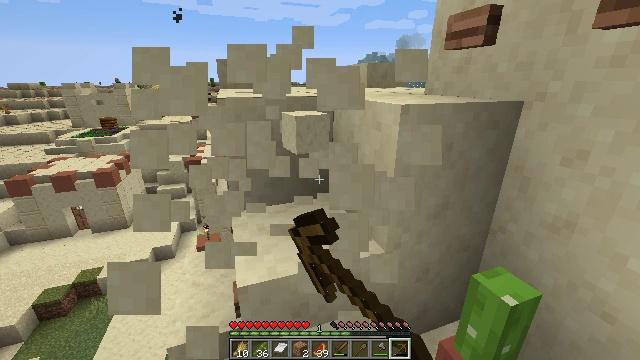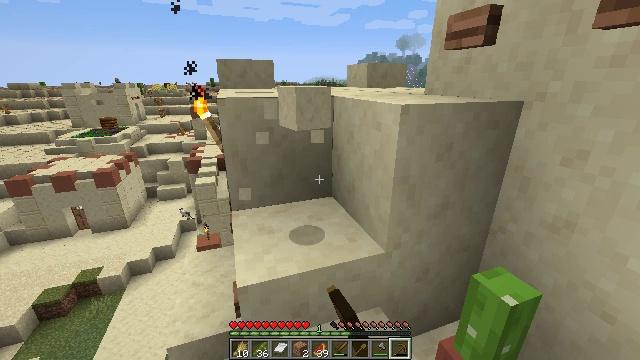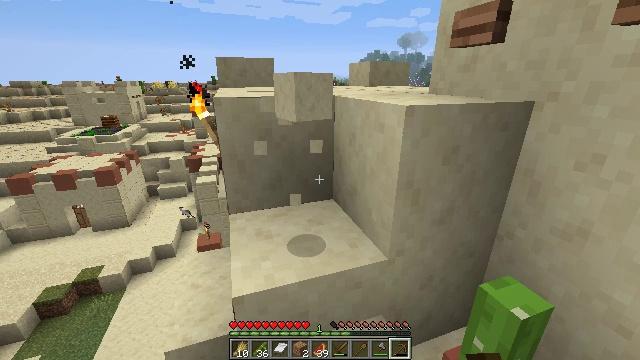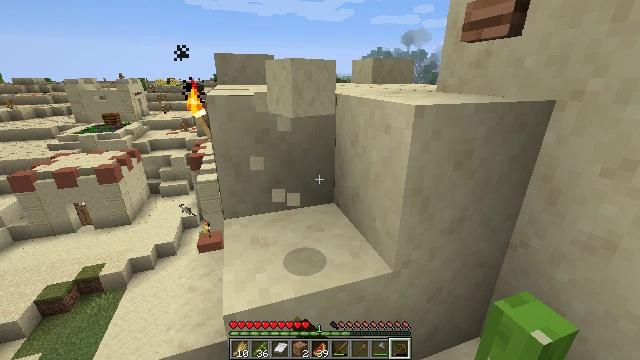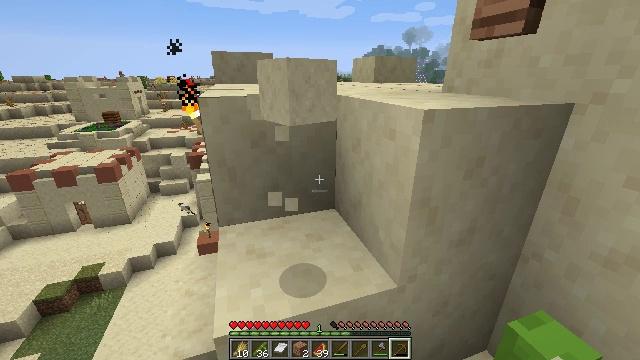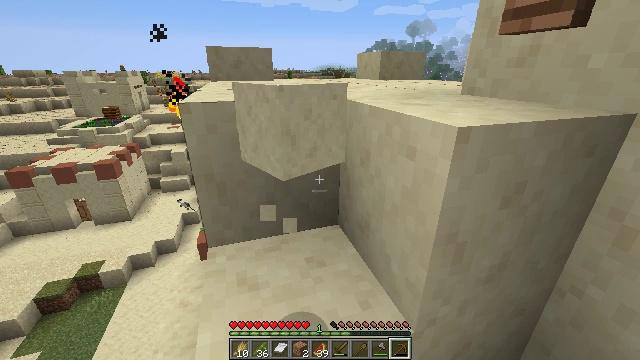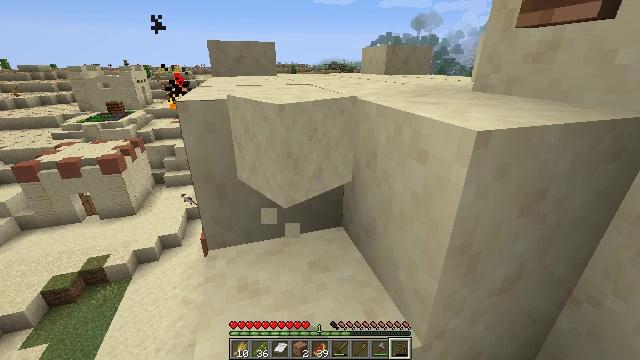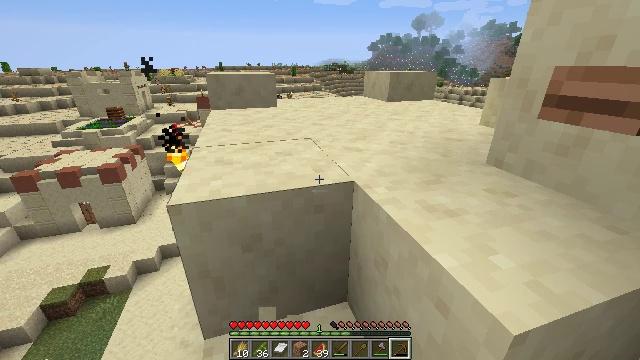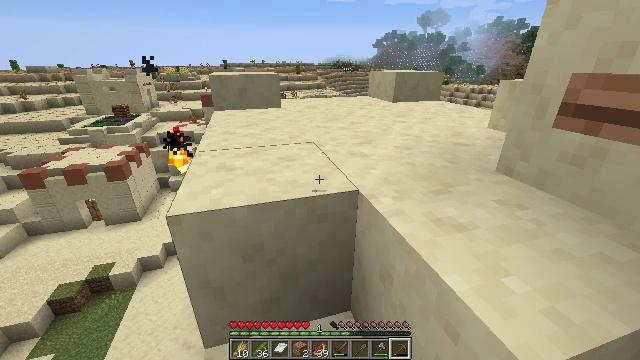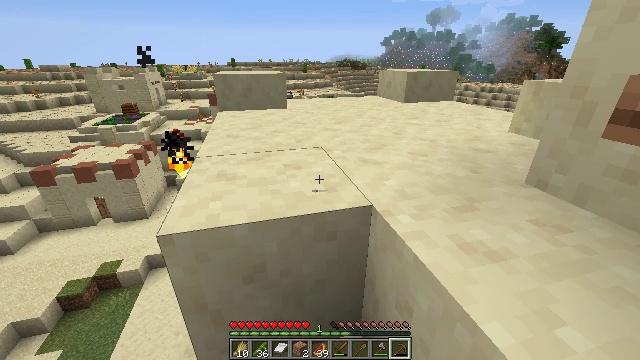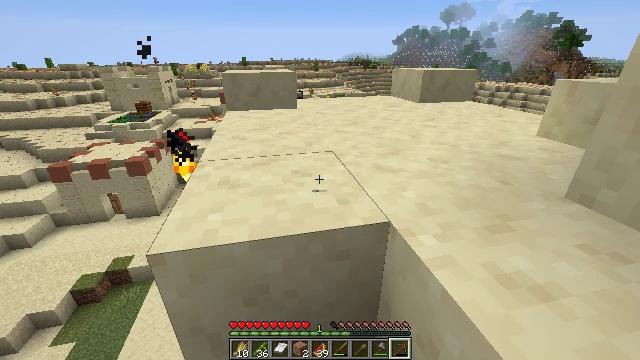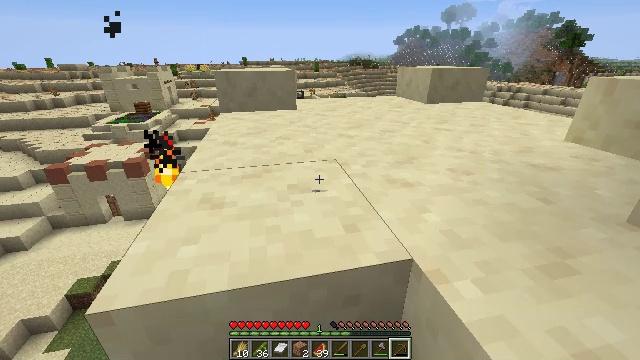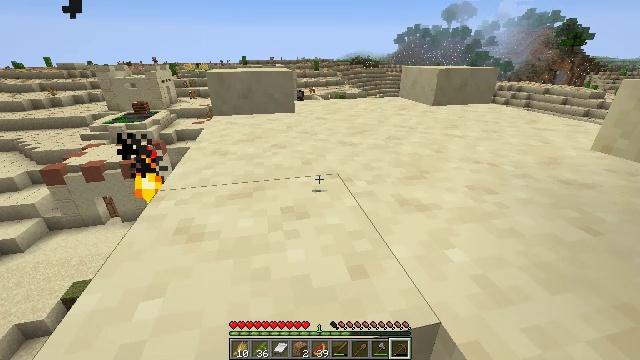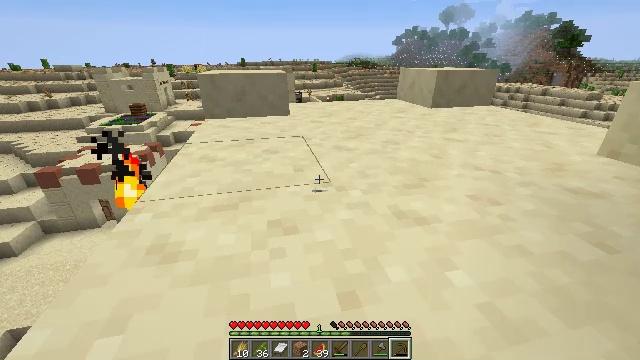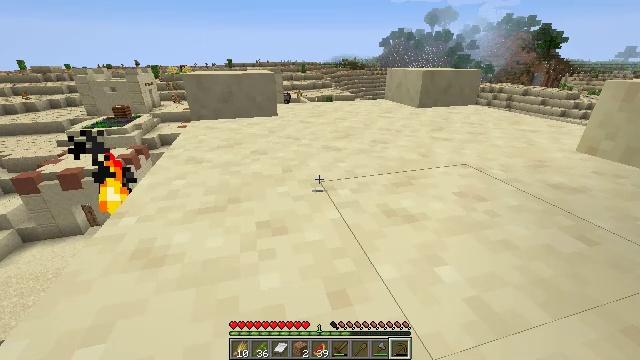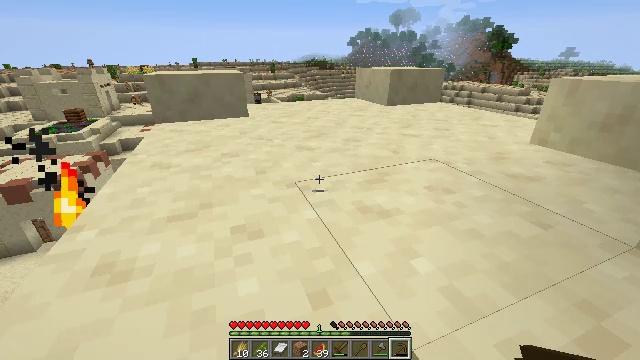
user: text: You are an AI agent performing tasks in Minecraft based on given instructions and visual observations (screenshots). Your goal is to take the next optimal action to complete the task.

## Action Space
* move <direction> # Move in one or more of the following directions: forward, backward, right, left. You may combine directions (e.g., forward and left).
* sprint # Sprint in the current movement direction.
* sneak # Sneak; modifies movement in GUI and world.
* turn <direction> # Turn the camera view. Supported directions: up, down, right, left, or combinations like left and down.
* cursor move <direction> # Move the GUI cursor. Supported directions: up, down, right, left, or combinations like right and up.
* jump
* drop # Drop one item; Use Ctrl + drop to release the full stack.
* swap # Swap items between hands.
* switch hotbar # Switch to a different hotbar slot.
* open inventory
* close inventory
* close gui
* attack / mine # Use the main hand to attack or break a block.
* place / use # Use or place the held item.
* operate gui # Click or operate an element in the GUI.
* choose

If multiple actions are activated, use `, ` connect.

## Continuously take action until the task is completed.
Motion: motion action
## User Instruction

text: Retrieve a smooth sandstone slab by mining.
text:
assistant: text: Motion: attack / mine
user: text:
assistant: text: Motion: move forward, attack / mine
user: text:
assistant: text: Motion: move forward, attack / mine
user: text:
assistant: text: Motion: move forward
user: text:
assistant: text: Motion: move forward
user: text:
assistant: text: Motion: move forward, turn down
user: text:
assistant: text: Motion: move forward, jump
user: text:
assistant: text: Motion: move forward, jump
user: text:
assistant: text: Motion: move forward, turn left, jump
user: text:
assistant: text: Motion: move forward, turn left, jump
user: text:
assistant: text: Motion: move forward, jump
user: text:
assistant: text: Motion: move forward, jump
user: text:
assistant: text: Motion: move forward, jump
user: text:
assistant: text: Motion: move forward, turn right, jump
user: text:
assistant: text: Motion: move forward, sprint, turn right, jump
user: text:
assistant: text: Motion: move forward, sprint, turn right, jump
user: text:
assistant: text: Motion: move forward, sprint, turn right and down, jump
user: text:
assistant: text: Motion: move forward, sprint, turn right, jump
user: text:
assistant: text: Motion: move forward, turn right, jump
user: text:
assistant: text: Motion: move forward, jump
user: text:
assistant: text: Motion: move forward, jump
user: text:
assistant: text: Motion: move forward, turn left, jump
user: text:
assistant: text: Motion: move forward, turn left, jump
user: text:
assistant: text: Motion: move forward, turn left, jump
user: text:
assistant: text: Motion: move forward, turn left, jump
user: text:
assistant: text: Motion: move forward, jump
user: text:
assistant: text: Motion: move forward, turn right and down, jump
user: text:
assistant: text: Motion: move forward, turn right and down
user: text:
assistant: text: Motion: move forward, turn right and down
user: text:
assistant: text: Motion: turn right and down